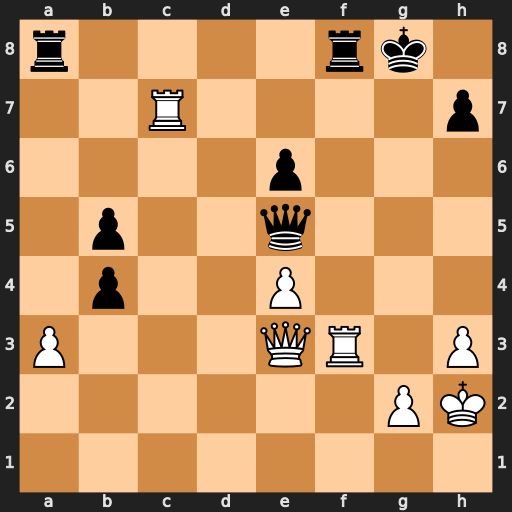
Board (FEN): r4rk1/2R4p/4p3/1p2q3/1p2P3/P3QR1P/6PK/8
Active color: w
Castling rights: -
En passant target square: -
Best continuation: Rg3+ Kh8 Rc5